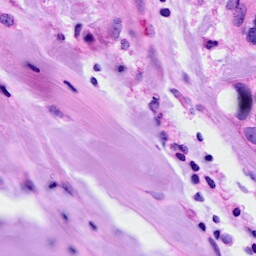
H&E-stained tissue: Breast